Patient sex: M
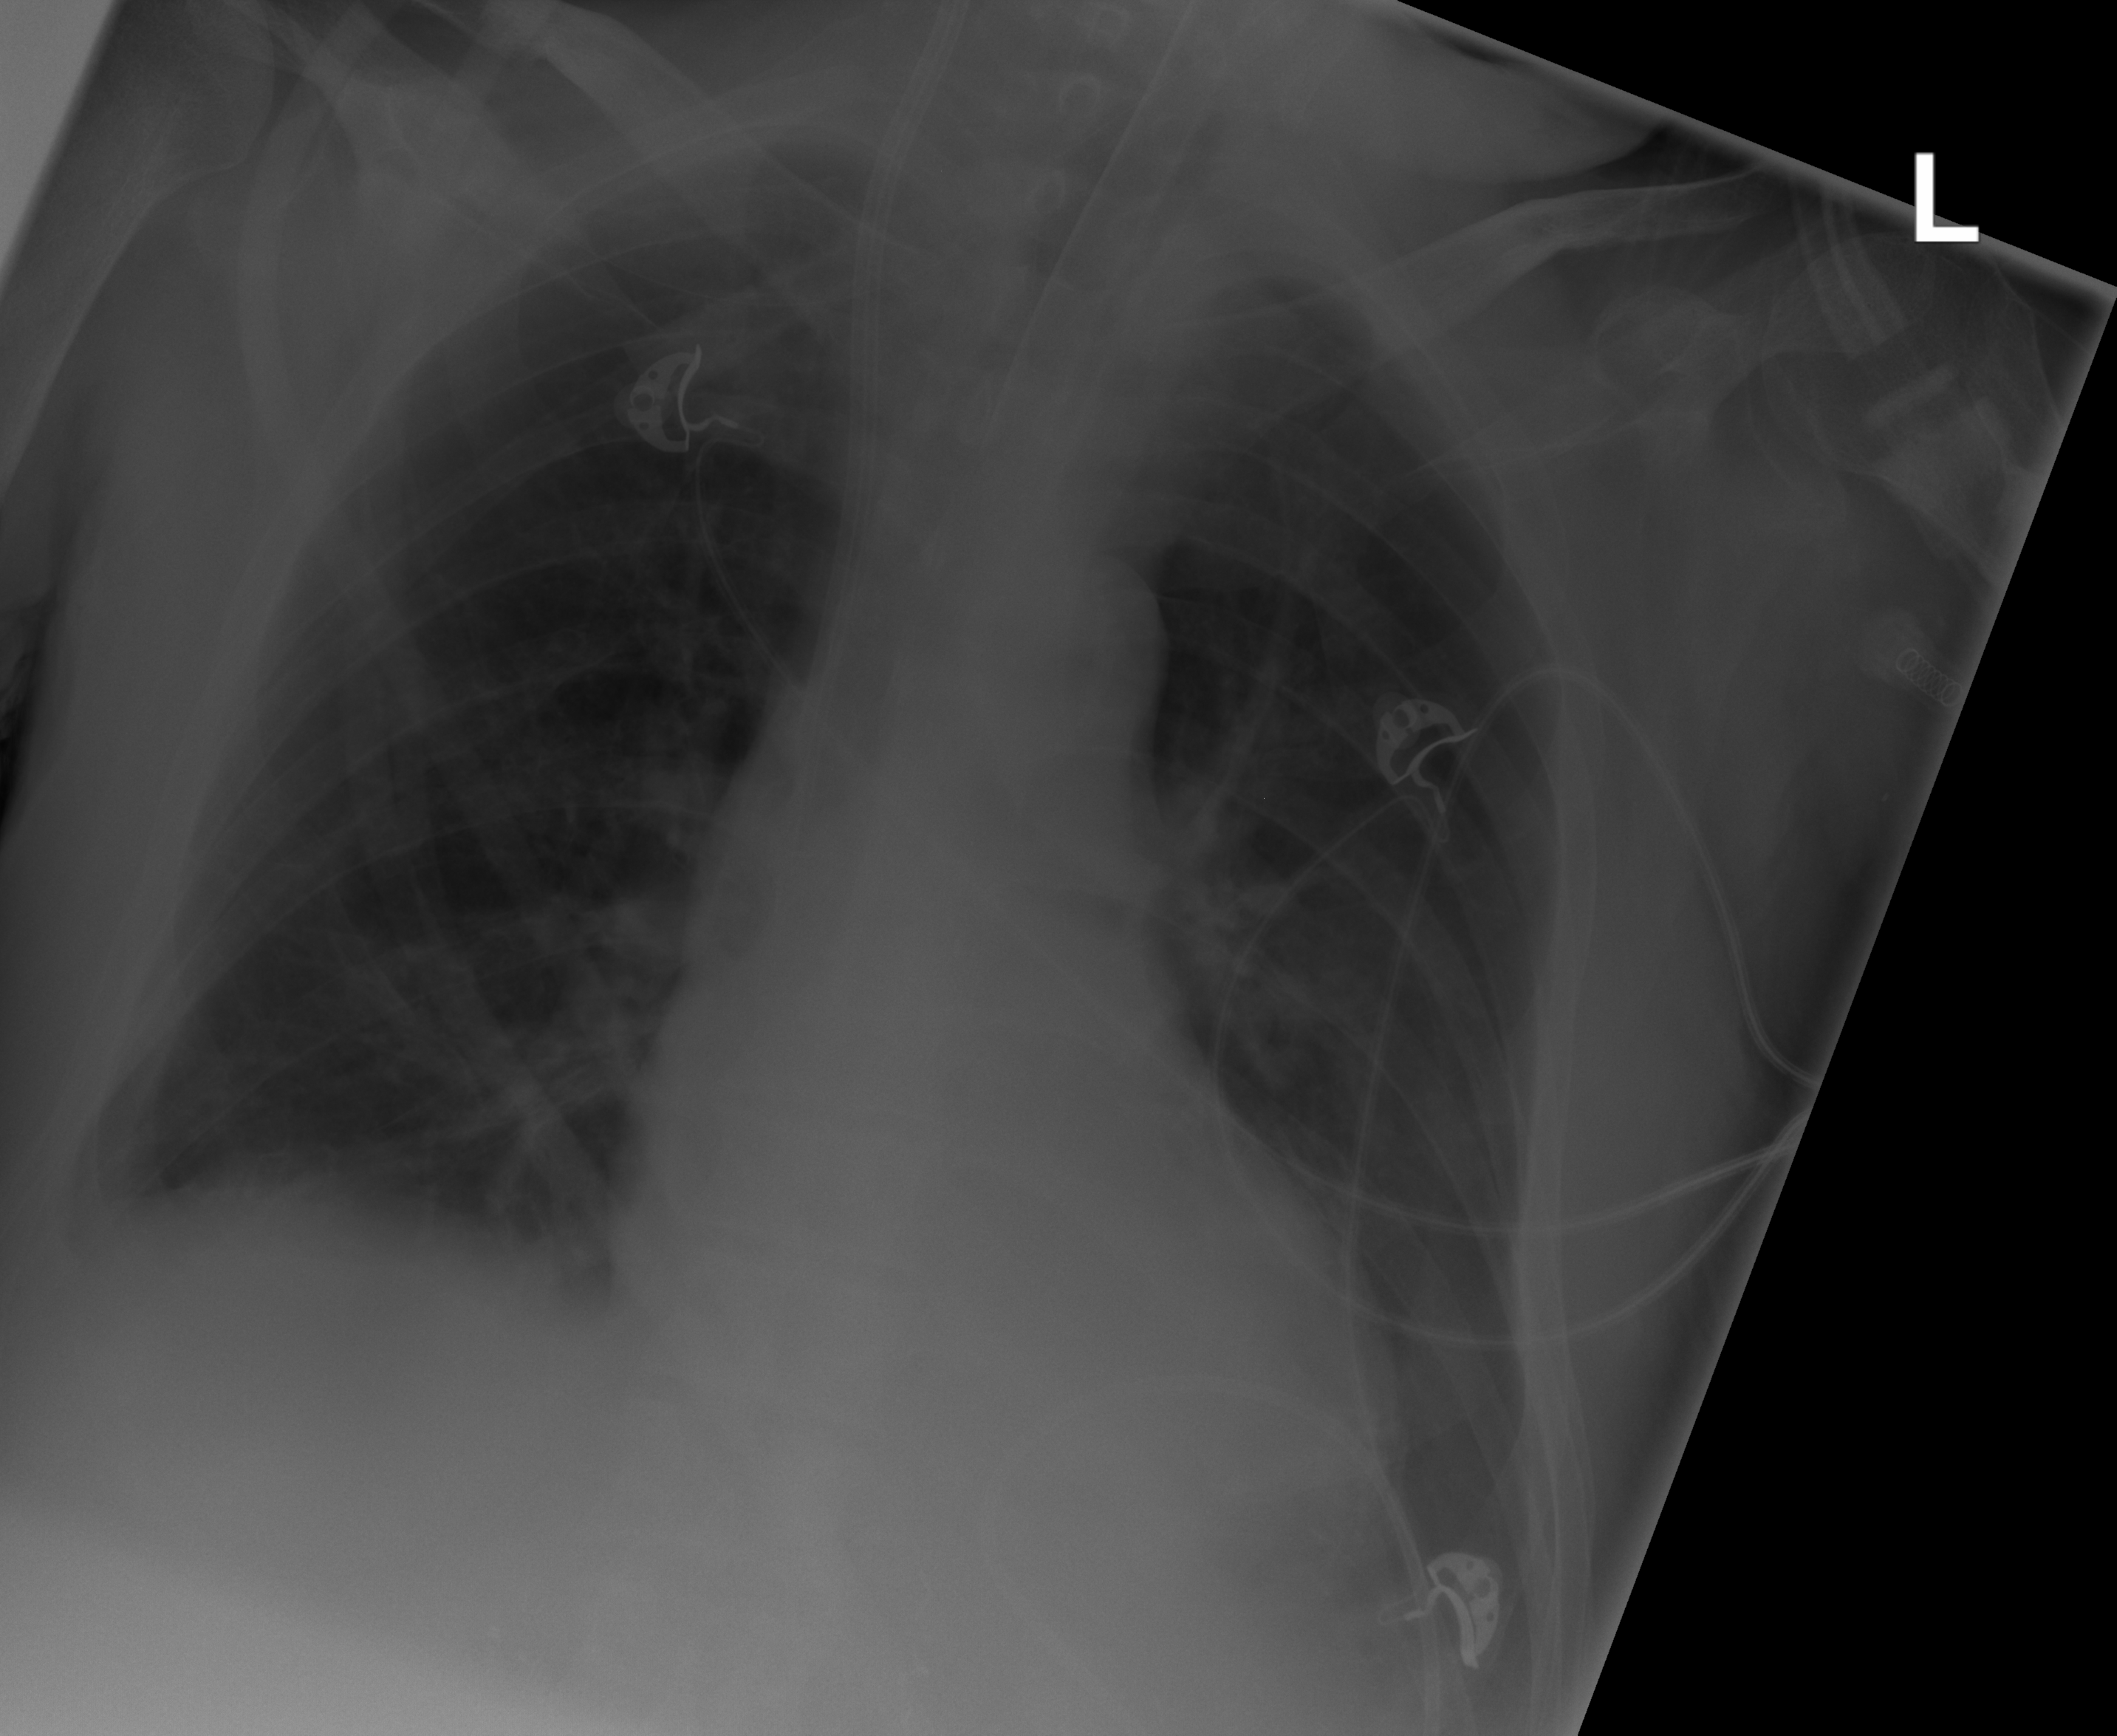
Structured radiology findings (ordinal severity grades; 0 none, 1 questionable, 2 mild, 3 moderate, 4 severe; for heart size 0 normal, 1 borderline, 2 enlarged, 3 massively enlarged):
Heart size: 0
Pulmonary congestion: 1
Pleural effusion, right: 2
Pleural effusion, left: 2
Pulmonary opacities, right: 0
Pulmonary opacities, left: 0
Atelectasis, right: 2
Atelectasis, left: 1